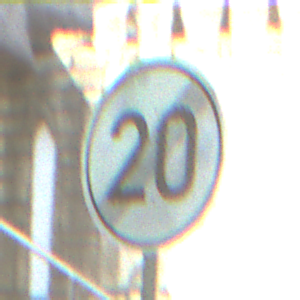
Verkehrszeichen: EndeGeschwindigkeit20
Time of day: MorningAfternoon
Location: Outdoor (Urban)
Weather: PartlyCloudy
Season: NotSpecified
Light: Natural